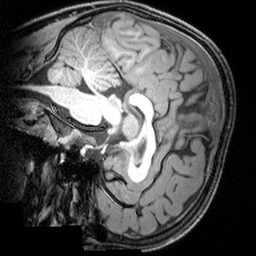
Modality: T1w
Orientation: sagittal
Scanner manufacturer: siemens
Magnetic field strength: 3 T
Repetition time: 1.9 s
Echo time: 0.00397 s